Question: Is there any way to search the components of the on (when visually designing an Android Layout XML)?

*btw it was already asked here, but no answer received -- <URL>
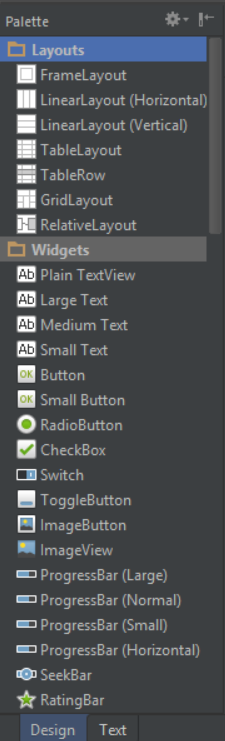
Answer: # Search the layout design palette
1. Focus the palette
2. Start typing for what you are looking for (e.g. button)
3. Use your up/down arrow key to jump to the previous/next search result
<URL>